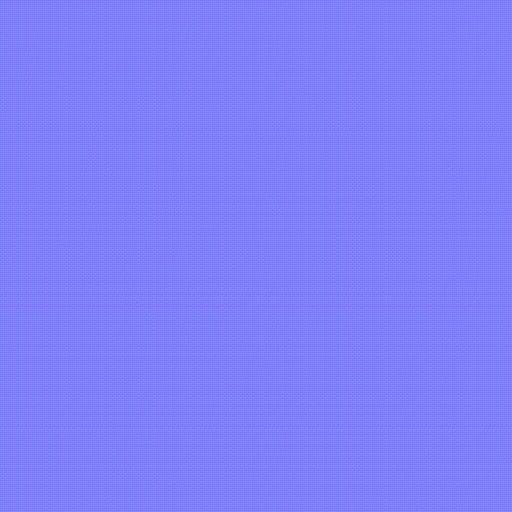
cloth fabric pattern red table tartan